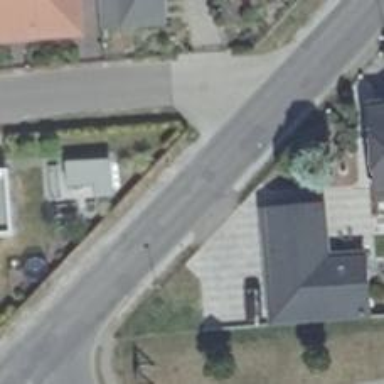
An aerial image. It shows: Asphalt road classified as tertiary.